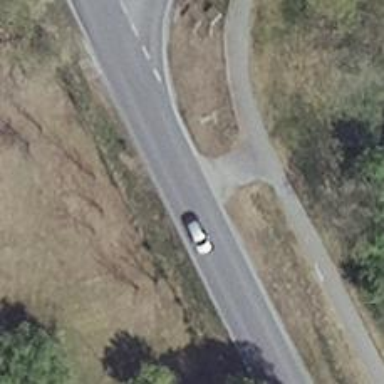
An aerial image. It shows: Secondary road with asphalt surface.